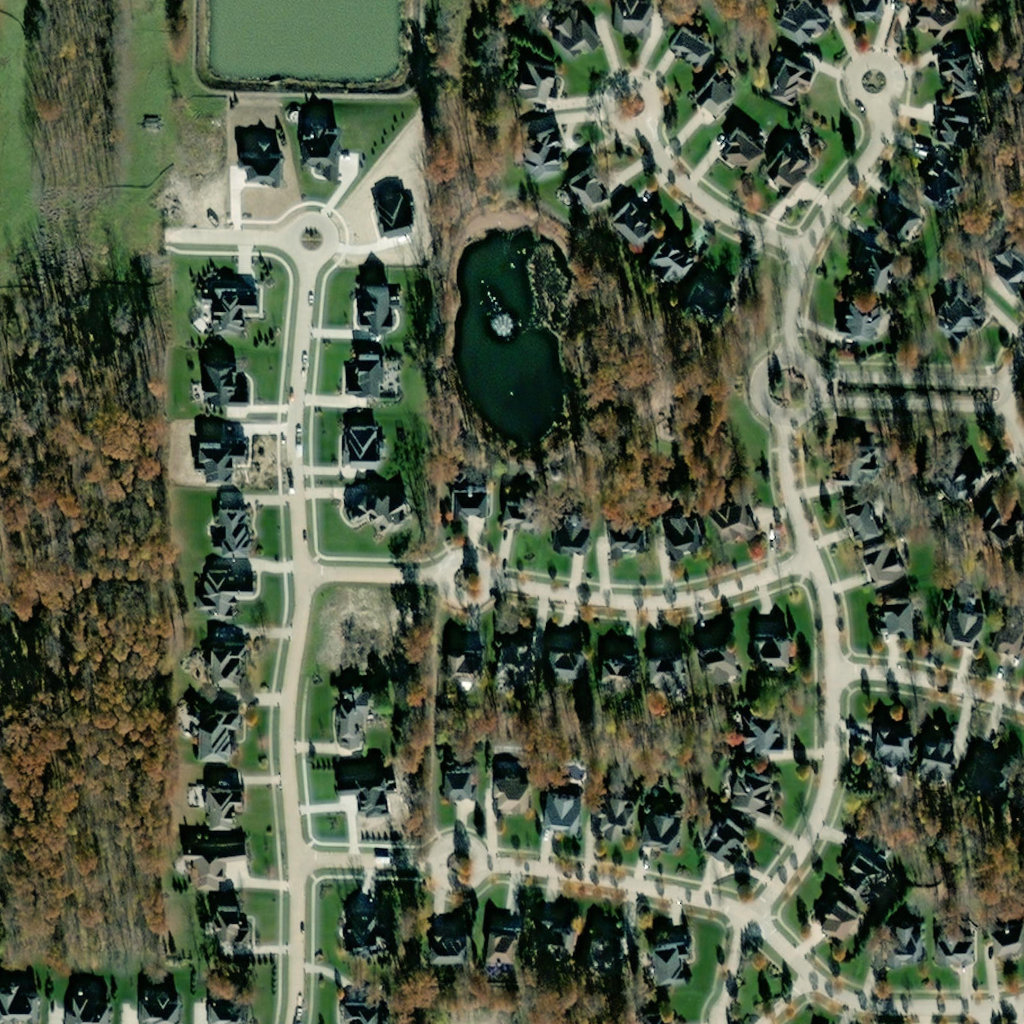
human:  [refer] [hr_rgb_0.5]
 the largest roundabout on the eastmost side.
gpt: <box>[[74, 35, 79, 40, 0]]</box>